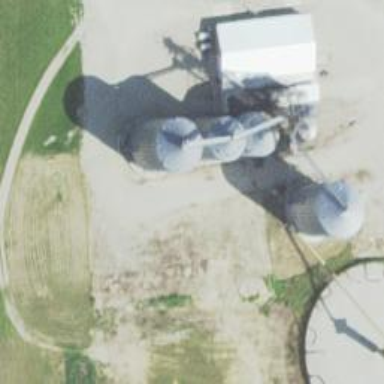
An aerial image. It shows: Silo.